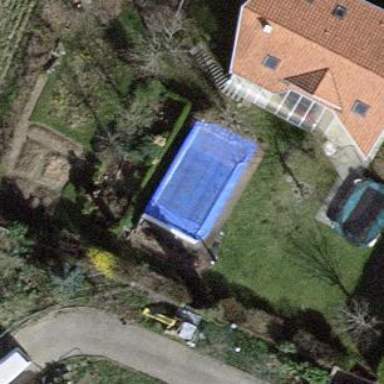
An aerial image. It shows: Swimming pool located in leisure land.